Field crop: maize
Growth stage: 2
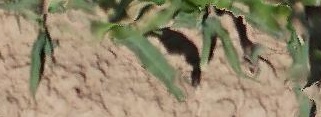
Species: maize